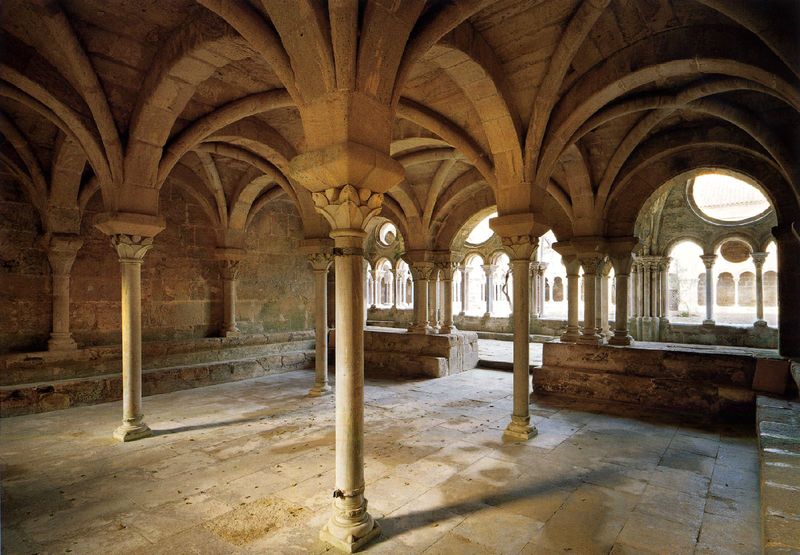
Titel: Ehemaliges Zisterzienserkloster Fontfroide
Standort: (F), Fontfroide (EU - F)
Schlagwörter: blätter, gemälde, schatten, braun, hell, licht, marmor, säulen, beige, alt, stein, rund, warm, durchgang, halle, foto, bögen, ruine, gewölbe, kloster, arkaden, kapitelle, sandstein, kreuzgrat, antik, rundbögen, basis, dorisch, streben, kreuzgang, bodenplatten, kreuzgrad, kreizgang